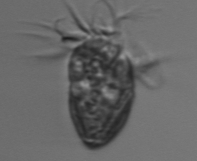
Label: Strombidium_morphotype1